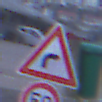
Verkehrszeichen: KurveRechts
Zusatzzeichen unten: Geschwindigkeit50
Umgebung: Outdoor, Urban
Tageszeit: SunriseSunset
Wetter: Overcast
Licht: Natural
Jahreszeit: NotSpecified
Kontrast: LowContrast